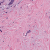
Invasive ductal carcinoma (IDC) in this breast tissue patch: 1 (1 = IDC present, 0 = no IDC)